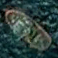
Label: civil